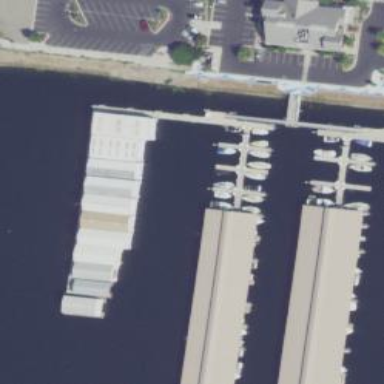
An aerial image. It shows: Man-made pier.